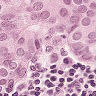
Metastatic tissue present: yes